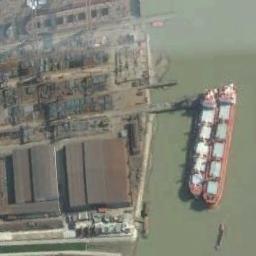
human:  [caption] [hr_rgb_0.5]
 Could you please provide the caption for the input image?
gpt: The two cargo ships are docked at the cargo terminal and some buildings are on the bank .

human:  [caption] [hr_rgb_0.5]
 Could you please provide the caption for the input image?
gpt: There are a lot of buildings beside the ship .

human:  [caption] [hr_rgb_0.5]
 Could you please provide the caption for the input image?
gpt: Two orange-red bulk carriers dock at the dock, With buildings and cargo on the dock .

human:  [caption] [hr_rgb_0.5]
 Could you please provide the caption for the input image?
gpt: There are two ships in the green water on the shore .

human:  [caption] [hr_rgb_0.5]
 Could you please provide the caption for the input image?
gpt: There are two ships beside the harbor with many buildings .